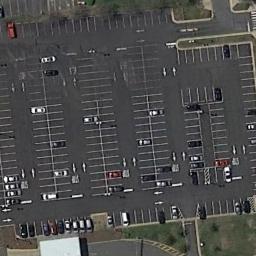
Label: parking_lot